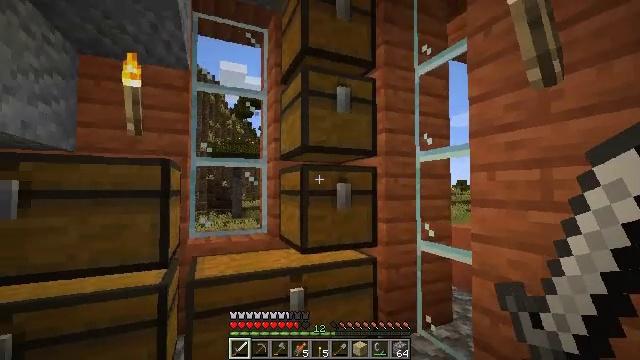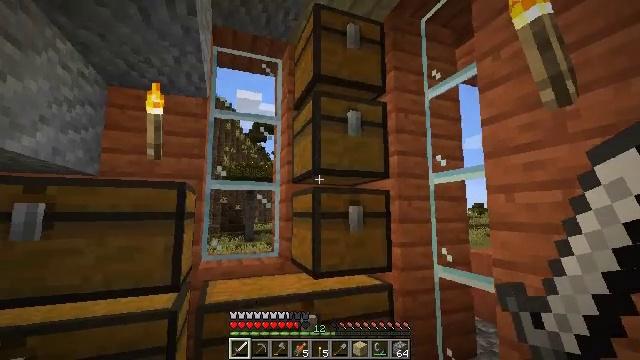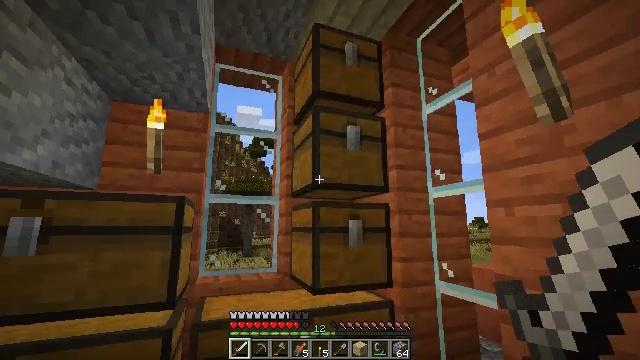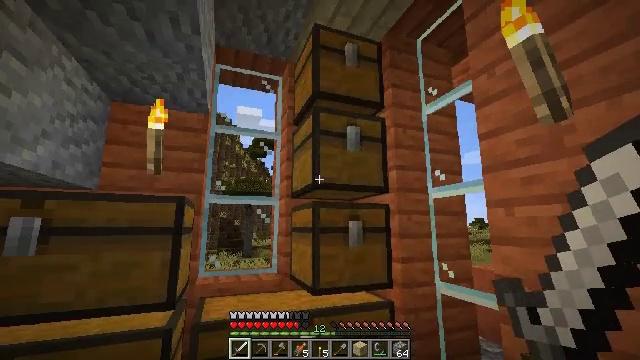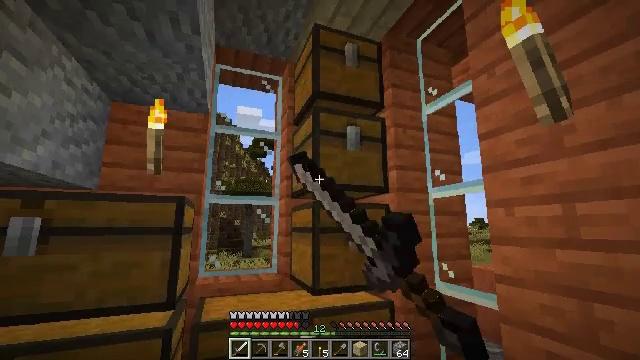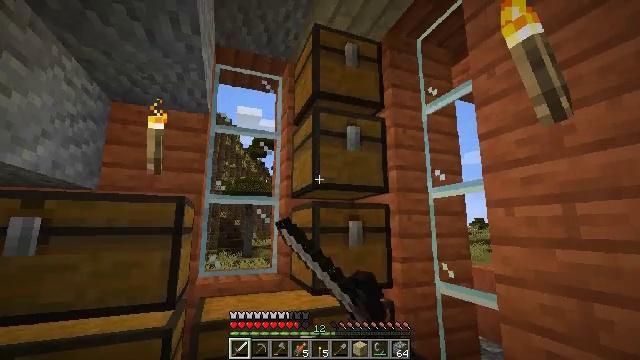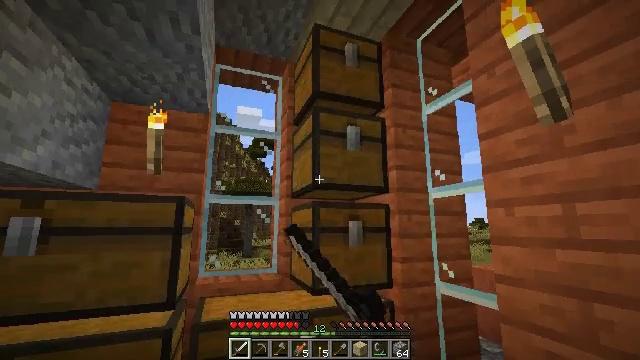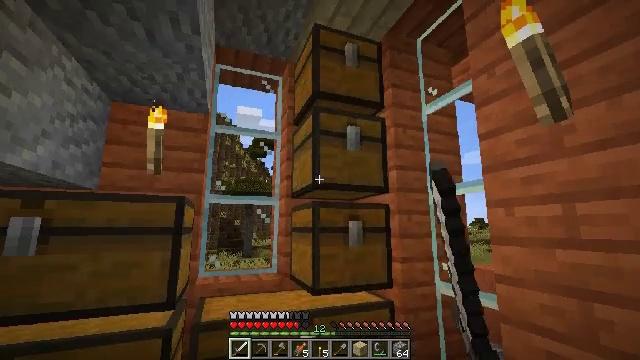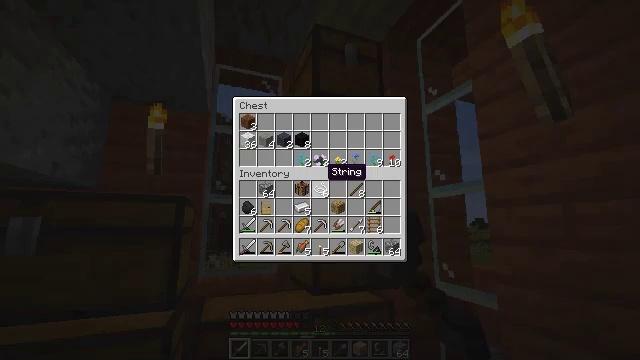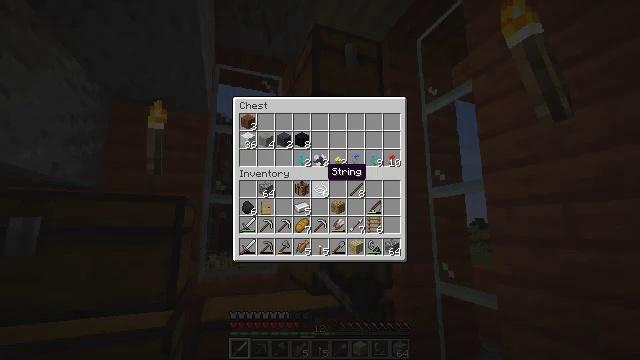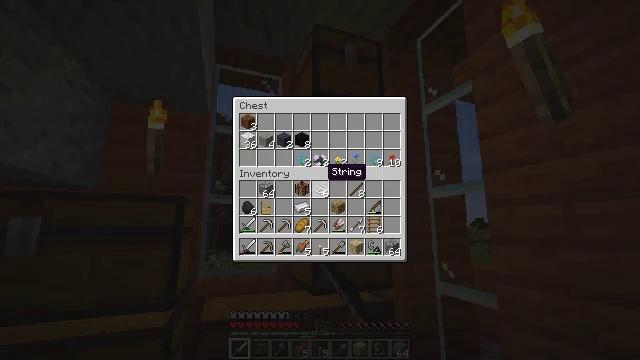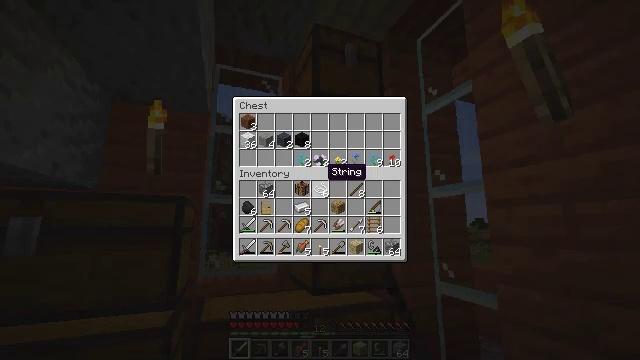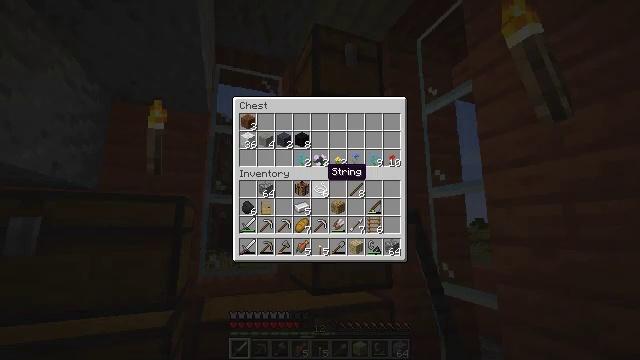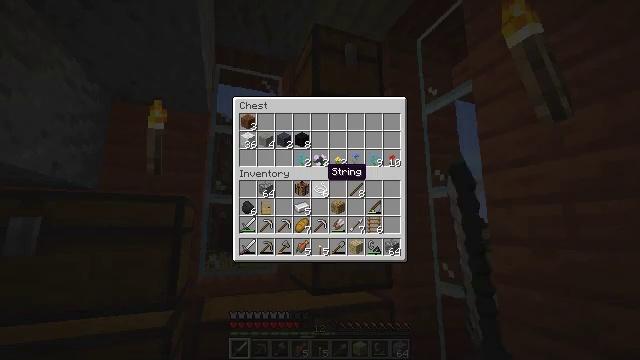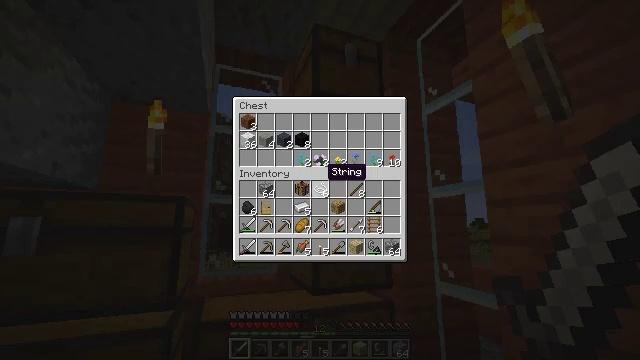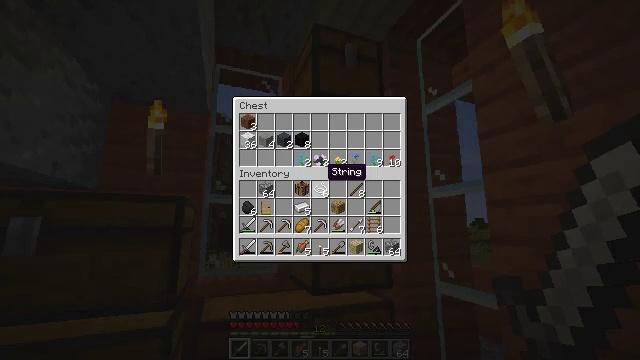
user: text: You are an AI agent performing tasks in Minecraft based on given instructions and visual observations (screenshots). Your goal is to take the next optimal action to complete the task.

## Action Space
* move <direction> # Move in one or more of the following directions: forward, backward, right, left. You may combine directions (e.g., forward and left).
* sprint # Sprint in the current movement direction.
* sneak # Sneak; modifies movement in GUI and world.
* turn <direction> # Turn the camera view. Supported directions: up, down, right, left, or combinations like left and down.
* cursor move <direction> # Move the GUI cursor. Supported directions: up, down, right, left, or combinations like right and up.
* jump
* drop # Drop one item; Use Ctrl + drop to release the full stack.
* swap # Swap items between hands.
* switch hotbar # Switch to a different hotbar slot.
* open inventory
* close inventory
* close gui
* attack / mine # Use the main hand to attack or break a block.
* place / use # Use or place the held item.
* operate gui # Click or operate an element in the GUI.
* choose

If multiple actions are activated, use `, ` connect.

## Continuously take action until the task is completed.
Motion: motion action
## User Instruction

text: Open a crafting table to craft a crossbow.
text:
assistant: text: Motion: turn left and up
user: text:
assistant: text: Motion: turn up
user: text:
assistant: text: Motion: use / place
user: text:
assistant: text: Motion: use / place
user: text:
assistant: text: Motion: use / place
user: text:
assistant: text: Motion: use / place
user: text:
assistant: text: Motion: use / place
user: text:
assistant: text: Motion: no_op
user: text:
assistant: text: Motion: no_op
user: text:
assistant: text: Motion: no_op
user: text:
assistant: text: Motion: no_op
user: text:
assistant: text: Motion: no_op
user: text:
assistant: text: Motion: no_op
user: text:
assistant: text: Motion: no_op
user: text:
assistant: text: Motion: no_op
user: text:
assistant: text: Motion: no_op
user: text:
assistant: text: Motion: turn right and up
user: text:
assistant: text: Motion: no_op
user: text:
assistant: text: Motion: no_op
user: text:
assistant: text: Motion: no_op
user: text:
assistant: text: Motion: no_op
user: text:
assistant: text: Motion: no_op
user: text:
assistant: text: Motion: no_op
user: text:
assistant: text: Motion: no_op
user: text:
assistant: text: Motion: no_op
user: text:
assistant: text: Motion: turn down
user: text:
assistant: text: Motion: turn down
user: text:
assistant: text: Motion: turn down
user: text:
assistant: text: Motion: turn down
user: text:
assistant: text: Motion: no_op